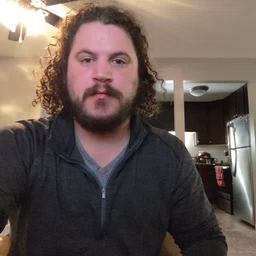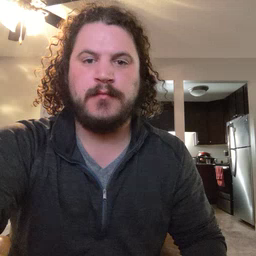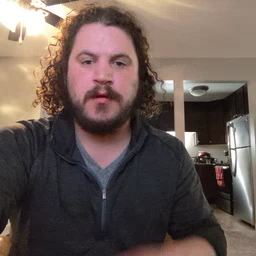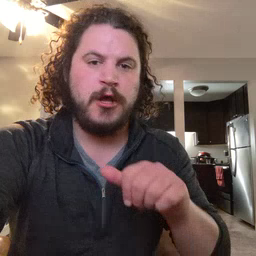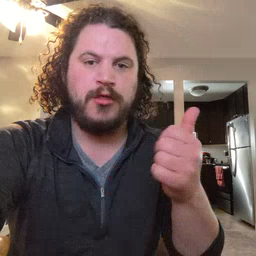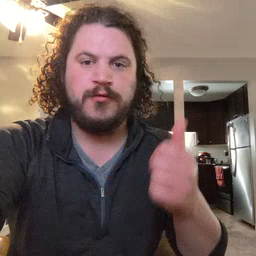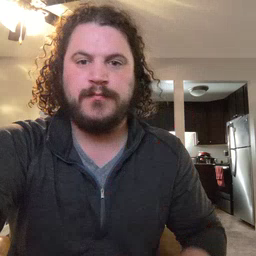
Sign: another